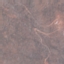
Land use / land cover class: HerbaceousVegetation